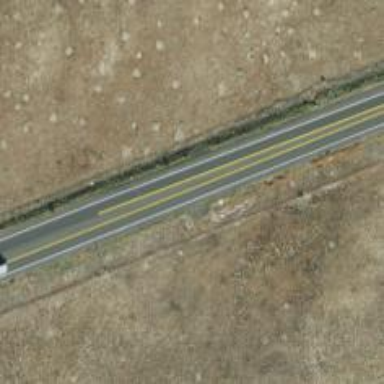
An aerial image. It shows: Primary highway.